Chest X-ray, AP view. Patient: 56 years old, sex M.
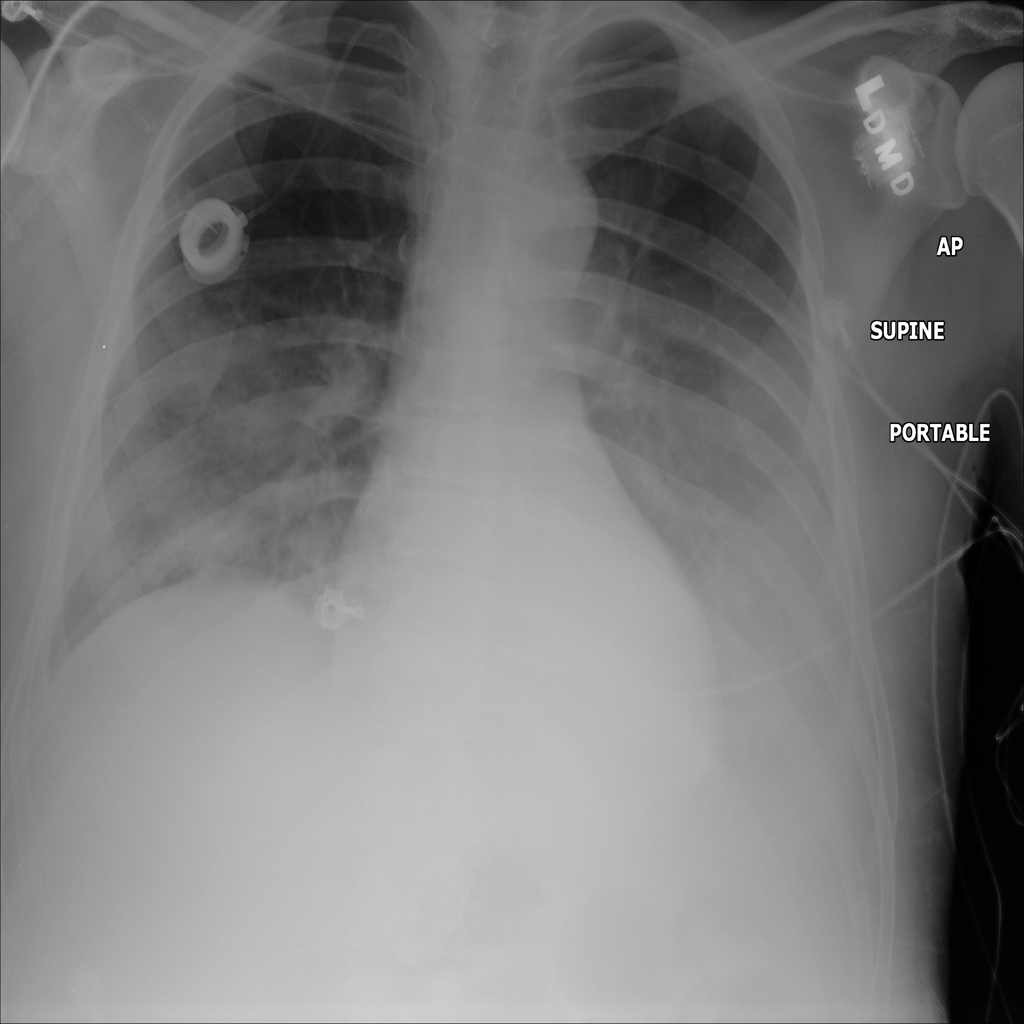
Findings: Effusion